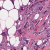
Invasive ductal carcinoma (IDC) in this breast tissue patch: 1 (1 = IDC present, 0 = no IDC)